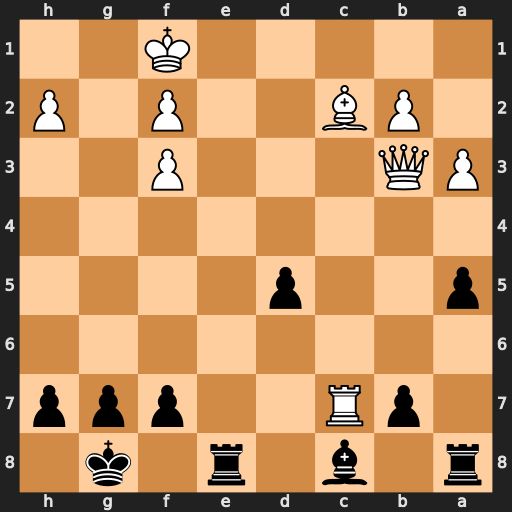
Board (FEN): r1b1r1k1/1pR2ppp/8/p2p4/8/PQ3P2/1PB2P1P/5K2
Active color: b
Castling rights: -
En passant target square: -
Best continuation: Bh3+ Kg1 Re1#